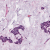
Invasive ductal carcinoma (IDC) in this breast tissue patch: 1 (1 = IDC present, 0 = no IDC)